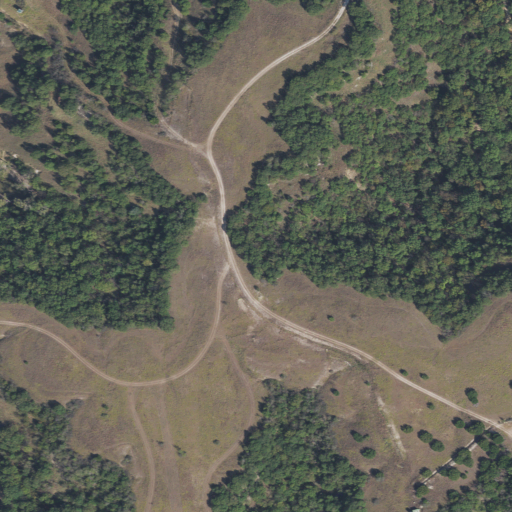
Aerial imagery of mountain in Texas named Mount View containing grassland and deciduous forest